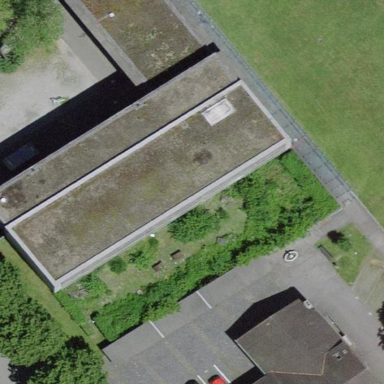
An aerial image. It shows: Flat-roofed school building.